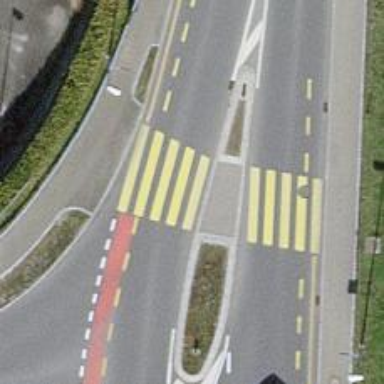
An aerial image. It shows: Pedestrian crossing with zebra markings on the footway.